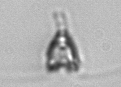
Label: Pyramimonas_longicauda